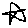
Label: star